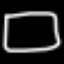
Label: square